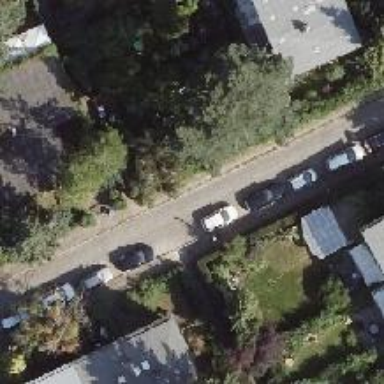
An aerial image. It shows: Residential road with sidewalks on both sides.